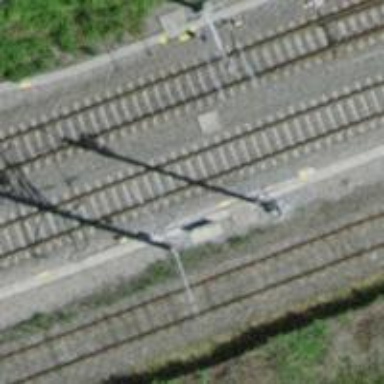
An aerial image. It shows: Railway track with contact lines for electrification.